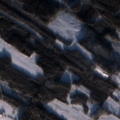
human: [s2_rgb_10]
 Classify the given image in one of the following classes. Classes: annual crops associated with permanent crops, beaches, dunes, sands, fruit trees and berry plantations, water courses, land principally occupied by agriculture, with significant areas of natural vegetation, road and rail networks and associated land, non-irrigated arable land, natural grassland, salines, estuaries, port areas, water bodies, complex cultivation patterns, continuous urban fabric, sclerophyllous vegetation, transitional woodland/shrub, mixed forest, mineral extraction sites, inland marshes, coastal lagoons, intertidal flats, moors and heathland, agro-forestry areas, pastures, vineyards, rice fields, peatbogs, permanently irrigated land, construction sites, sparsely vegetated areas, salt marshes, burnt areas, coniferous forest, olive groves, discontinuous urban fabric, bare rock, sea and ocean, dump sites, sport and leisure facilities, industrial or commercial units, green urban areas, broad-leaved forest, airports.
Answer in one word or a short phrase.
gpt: land principally occupied by agriculture, with significant areas of natural vegetation, coniferous forest, mixed forest